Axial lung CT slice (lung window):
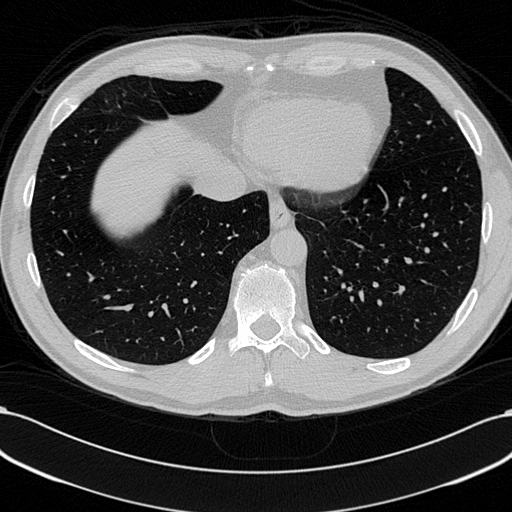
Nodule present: no